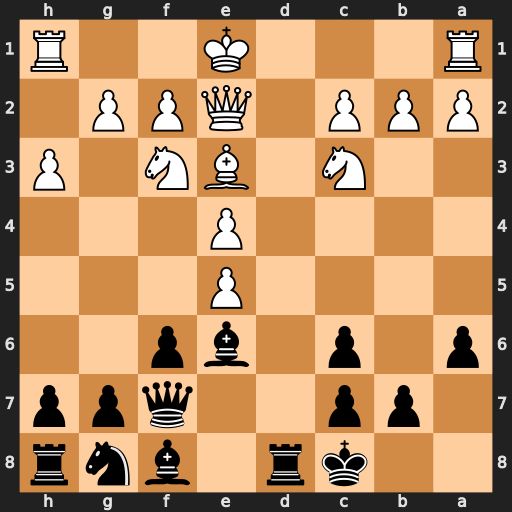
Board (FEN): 2kr1bnr/1pp2qpp/p1p1bp2/4P3/4P3/2N1BN1P/PPP1QPP1/R3K2R
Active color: b
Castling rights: KQ
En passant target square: -
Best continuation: Bc4 Ng5 fxg5